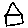
Label: house